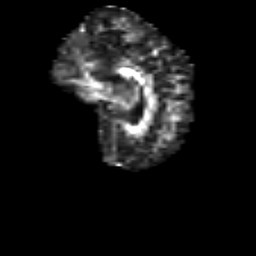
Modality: FA
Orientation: sagittal
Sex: female
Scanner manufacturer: siemens
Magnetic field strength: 3 T
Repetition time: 5 s
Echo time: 0.071 s